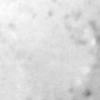
Label: no_change